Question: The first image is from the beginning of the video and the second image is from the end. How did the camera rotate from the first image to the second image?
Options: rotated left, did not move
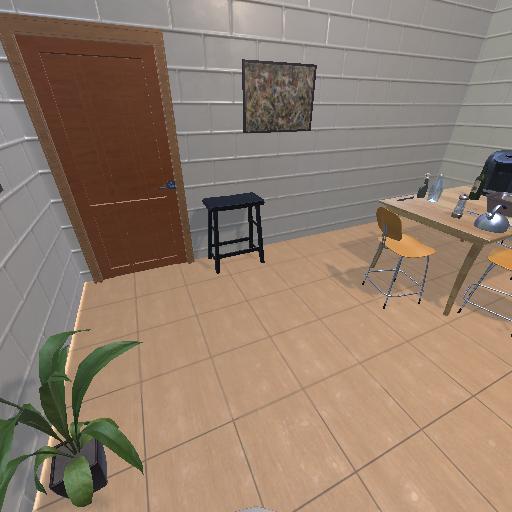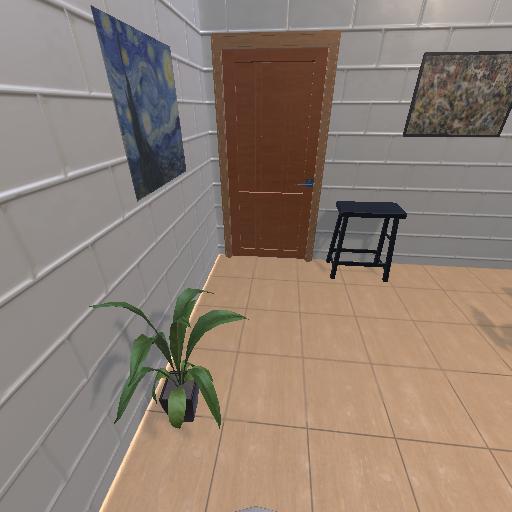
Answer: rotated left